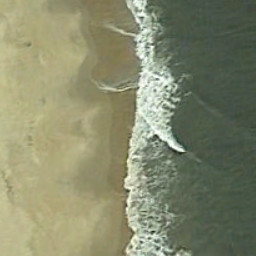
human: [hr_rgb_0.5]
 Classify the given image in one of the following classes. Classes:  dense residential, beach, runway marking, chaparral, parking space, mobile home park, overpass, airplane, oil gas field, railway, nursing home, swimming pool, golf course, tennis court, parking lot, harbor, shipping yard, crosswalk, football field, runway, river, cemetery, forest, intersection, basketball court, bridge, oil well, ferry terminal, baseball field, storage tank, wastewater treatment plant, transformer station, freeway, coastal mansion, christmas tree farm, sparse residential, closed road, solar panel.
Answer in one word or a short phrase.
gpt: beach